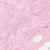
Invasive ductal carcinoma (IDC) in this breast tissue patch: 0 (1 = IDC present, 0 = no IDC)